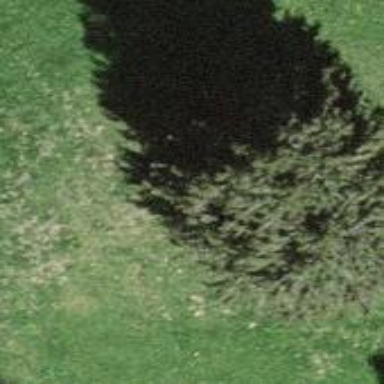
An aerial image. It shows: Single tag "natural: tree."